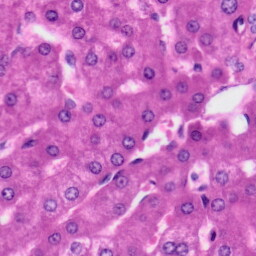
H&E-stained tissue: Liver